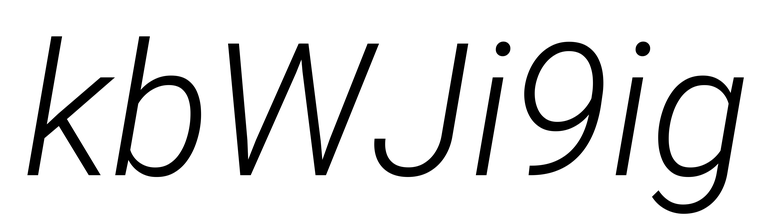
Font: Roboto-Italic_Light_Italic